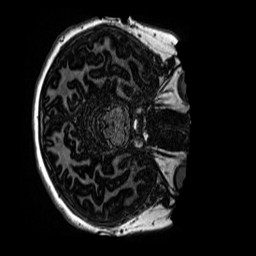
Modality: MP2RAGE
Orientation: axial
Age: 12
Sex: female
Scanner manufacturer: siemens
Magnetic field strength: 3 T
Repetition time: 4 s
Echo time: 0.00299 s